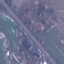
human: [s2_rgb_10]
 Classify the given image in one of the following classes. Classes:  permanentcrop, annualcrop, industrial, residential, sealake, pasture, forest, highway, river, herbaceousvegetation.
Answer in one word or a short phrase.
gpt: Highway